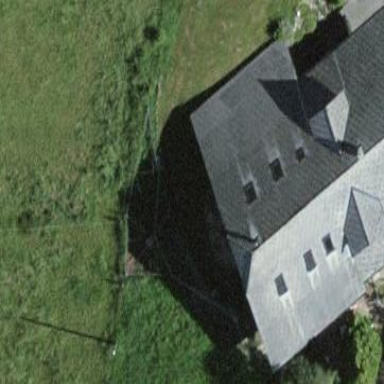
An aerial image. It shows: Farm building.